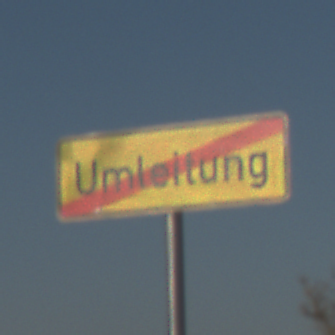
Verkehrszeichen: EndeDerUmleitungsankuendigung
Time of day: MorningAfternoon
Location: Outdoor (Nature)
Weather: PartlyCloudy
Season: NotSpecified
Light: Natural